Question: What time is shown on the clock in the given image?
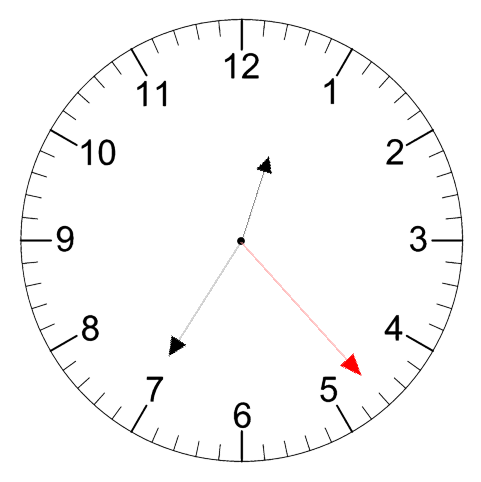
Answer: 12:35:23